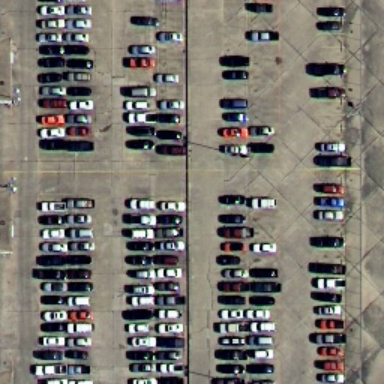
Lots of cars parked neatly in the parking lot .